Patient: sex M, age 60
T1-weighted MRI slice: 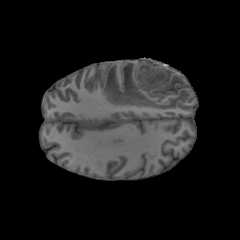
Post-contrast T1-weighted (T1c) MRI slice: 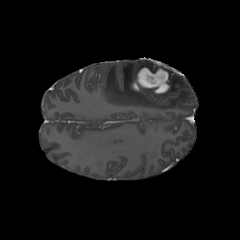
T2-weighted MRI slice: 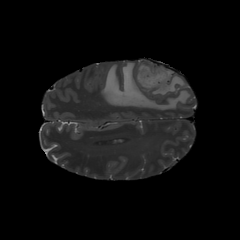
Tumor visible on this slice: yes
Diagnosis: Glioblastoma, IDH-wildtype
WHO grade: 4